Question: I have to build a like the one in the picture. I saw that the library eiste 'Tapku Library' but is different from what I get. Do you have suggestions?!

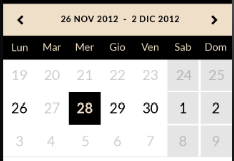
Answer: Use 'klazuka_Calendar':
<URL>
<URL>